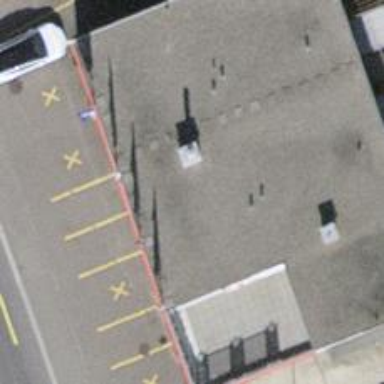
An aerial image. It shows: Car repair shop.